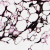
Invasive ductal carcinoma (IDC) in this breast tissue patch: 0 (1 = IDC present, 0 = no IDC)